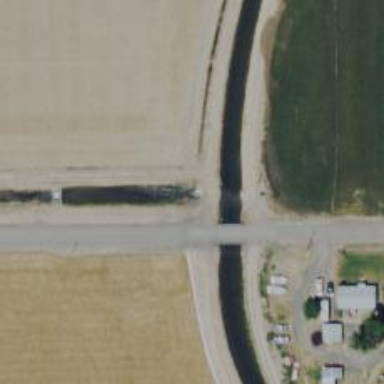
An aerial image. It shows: Culvert tunnel under canal.